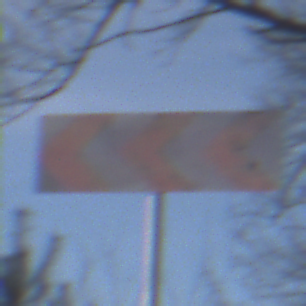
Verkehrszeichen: RichtungstafelnInKurvenGrossRechts
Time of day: MorningAfternoon
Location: Outdoor (Nature)
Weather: PartlyCloudy
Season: NotSpecified
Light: Natural